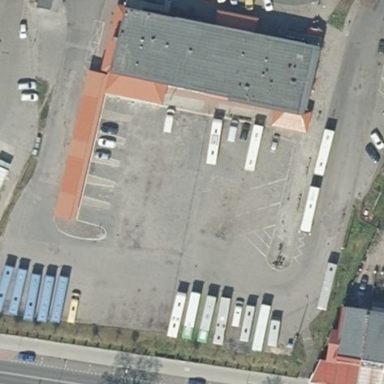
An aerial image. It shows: Bus station.